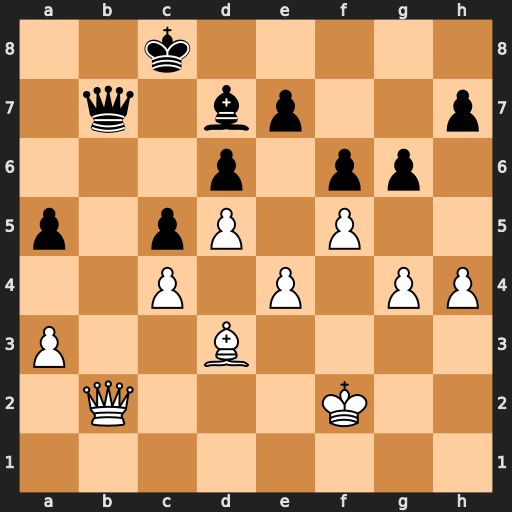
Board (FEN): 2k5/1q1bp2p/3p1pp1/p1pP1P2/2P1P1PP/P2B4/1Q3K2/8
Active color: w
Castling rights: -
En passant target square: -
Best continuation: Qxb7+ Kxb7 fxg6